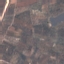
Land use / land cover class: PermanentCrop